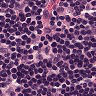
Metastatic tissue present: no